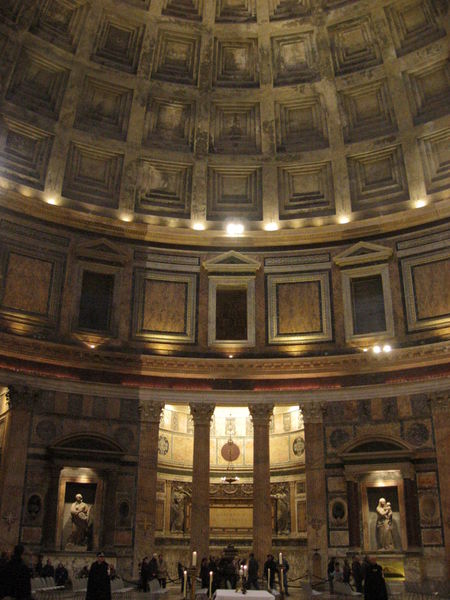
Titel: Rom, Pantheon
Standort: Rom, Pantheon (EU - I - Latium)
Schlagwörter: dreieck, licht, säulen, architektur, kuppel, halle, antike, altar, pantheon, rom, statuen, kassettendecke, tympanon, ädikulen